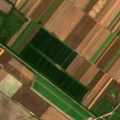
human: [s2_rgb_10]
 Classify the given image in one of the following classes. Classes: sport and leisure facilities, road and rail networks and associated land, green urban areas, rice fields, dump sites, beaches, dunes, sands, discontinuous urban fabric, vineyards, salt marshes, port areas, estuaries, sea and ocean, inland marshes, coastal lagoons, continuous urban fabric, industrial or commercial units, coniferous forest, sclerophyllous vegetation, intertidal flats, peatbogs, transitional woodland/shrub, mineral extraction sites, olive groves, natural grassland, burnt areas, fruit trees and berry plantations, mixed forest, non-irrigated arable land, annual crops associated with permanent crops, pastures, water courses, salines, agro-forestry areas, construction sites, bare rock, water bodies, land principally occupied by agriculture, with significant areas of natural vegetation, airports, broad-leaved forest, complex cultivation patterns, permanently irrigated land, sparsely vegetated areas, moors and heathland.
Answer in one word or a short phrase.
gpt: non-irrigated arable land, complex cultivation patterns